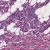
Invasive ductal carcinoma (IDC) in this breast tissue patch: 1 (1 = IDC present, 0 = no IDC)